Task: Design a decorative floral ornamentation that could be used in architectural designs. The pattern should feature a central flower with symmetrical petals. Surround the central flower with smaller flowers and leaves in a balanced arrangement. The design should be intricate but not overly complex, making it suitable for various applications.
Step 1120:
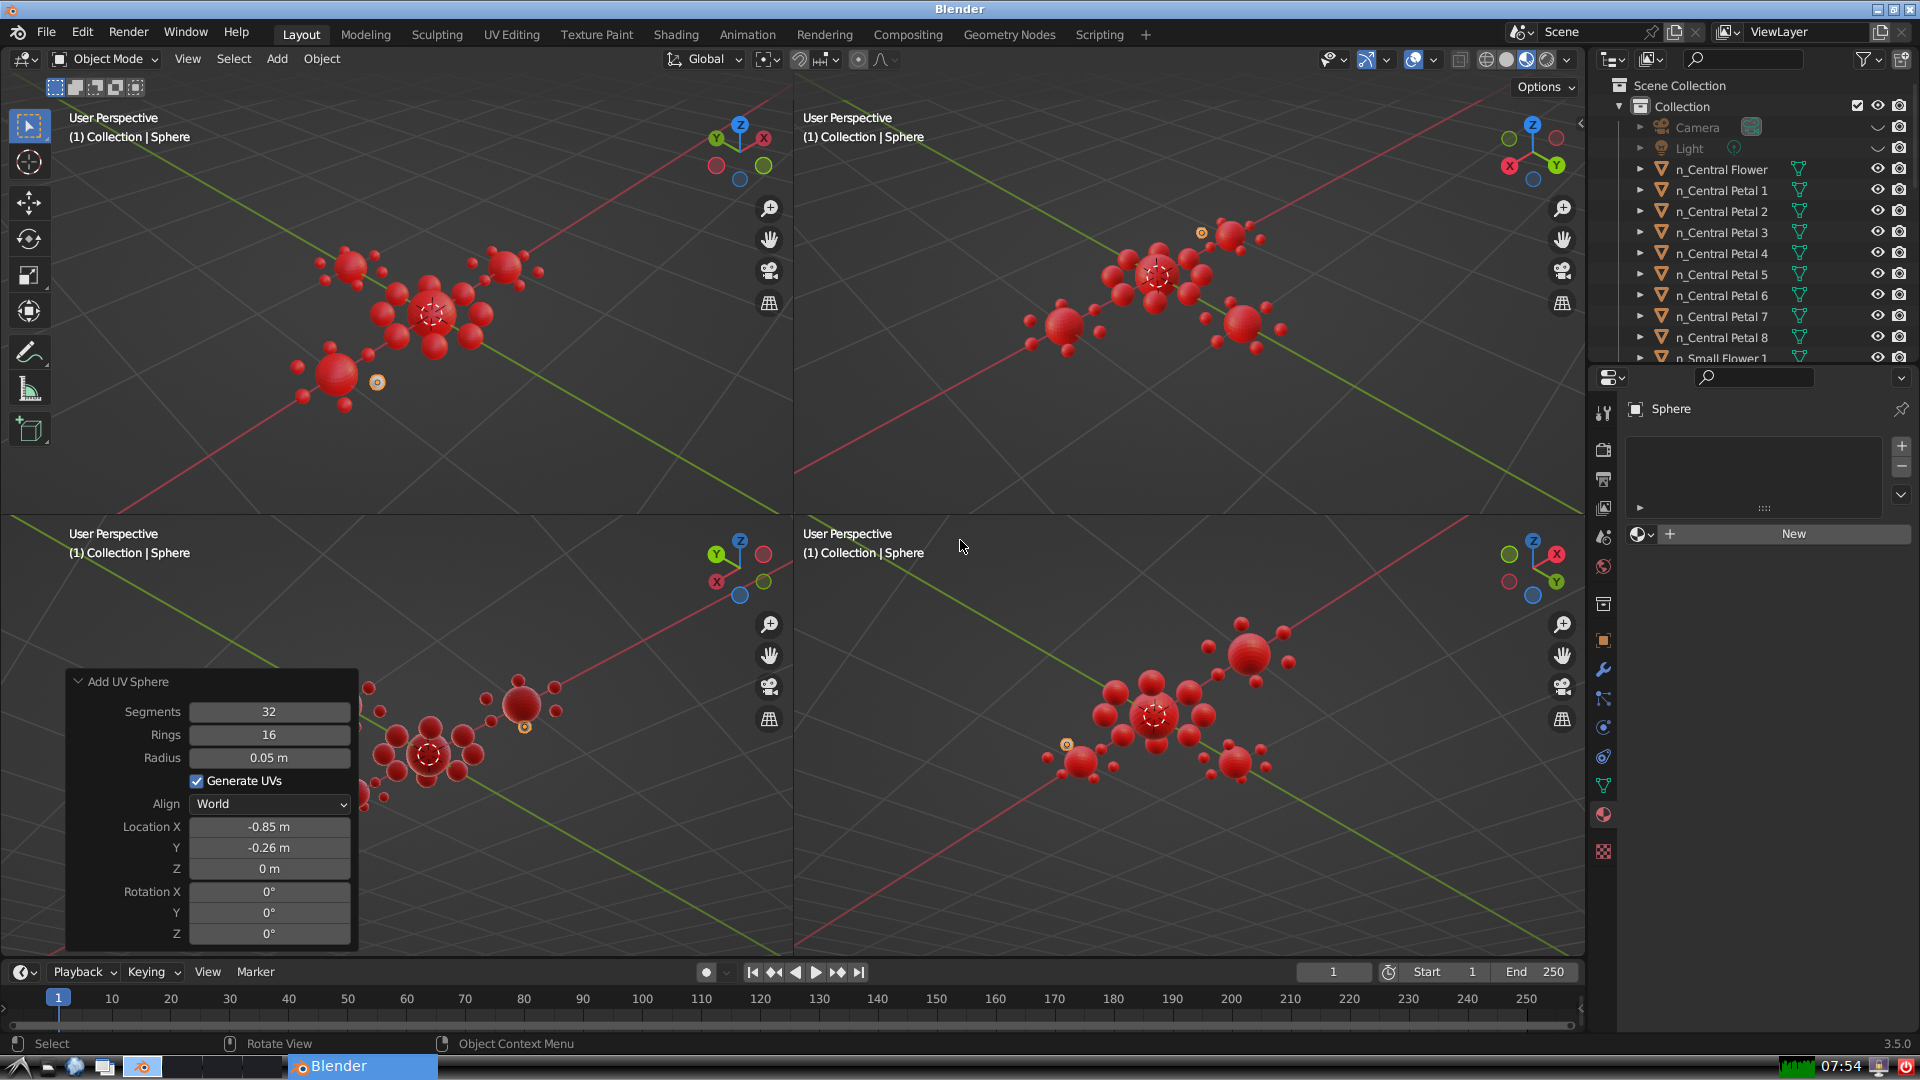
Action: {"mouse_move": [1608, 631]}